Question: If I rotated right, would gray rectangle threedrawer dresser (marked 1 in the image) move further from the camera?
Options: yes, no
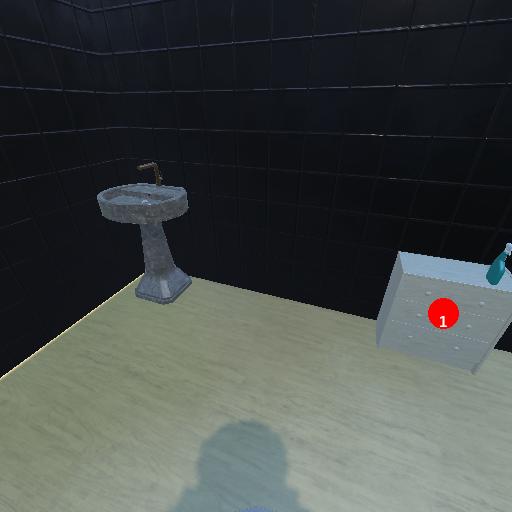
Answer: yes